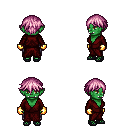
a pixel art fantasy rpg character, female body template, orc, green skin, red robe, metal pants, pink short bangs hairstyle, gold gloves, ghillies, four views (front, back, left, right), 2x2 character sprite sheet, small pixel art, hard edges, no anti-aliasing